Question: I'm writing <URL>. Currently I stumple around some part of an complexe database design.
I have setup most of the classes using <URL>. All fine but I don't get this particular relationship running.
'Game_Users' is an 'n:m' relation table between the two irrelevant tables 'Games' and 'Users'. 'Turns' on the other hand is a "normal" table which stores single turns for the combination of game and user.
- 'Game_Users''MyApp::Schema::Result::GameUser'- 'Turns''MyApp::Schema::Result::Turn'
I like to point out that even if I show a specific example here, the generic question may be of interest by a large number of audience.

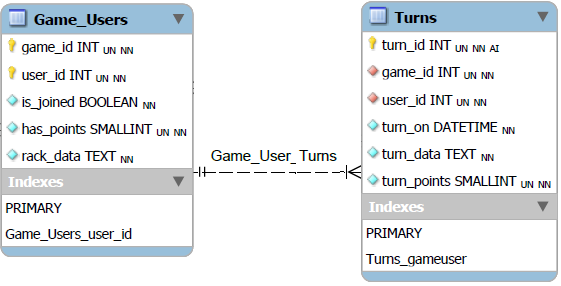
Answer: You can simply supply a hashref with the join expression to 'has_many' and 'belongs_to'. In 'MyApp::Schema::Result::GameUser':
'''
__PACKAGE__->has_many(turns => 'MyApp::Schema::Result::Turn', {
'foreign.game_id' => 'self.game_id',
'foreign.user_id' => 'self.user_id',
});
'''
In 'MyApp::Schema::Result::Turn':
'''
__PACKAGE__->belongs_to(game_user => 'MyApp::Schema::Result::GameUser', {
'foreign.game_id' => 'self.game_id',
'foreign.user_id' => 'self.user_id',
});
'''